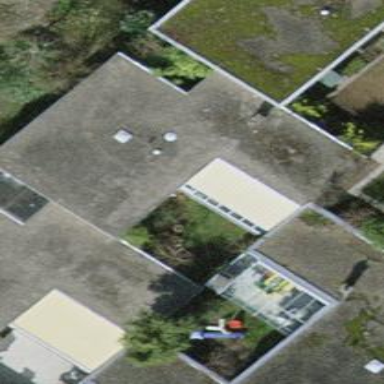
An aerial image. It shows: Terrace building.